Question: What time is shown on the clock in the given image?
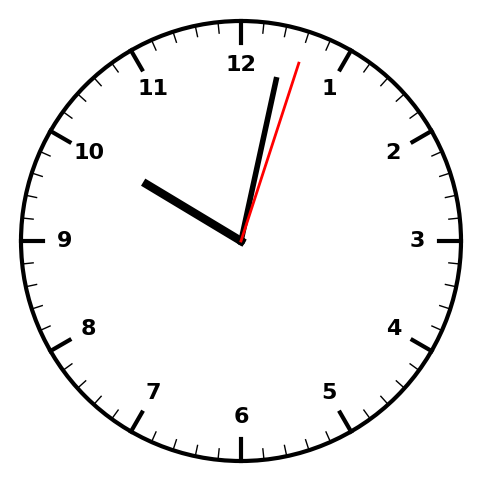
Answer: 10:02:03